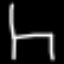
Label: chair